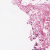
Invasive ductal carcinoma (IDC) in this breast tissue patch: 0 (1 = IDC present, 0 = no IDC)